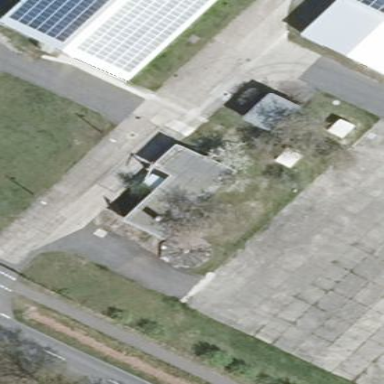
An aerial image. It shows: Building with flat grey roof.